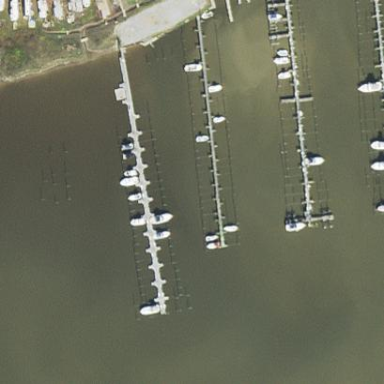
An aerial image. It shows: Marina on leisure land.